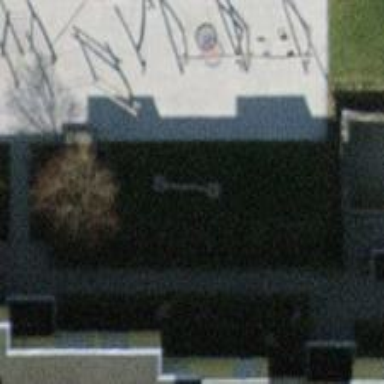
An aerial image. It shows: Playground featuring seesaw.